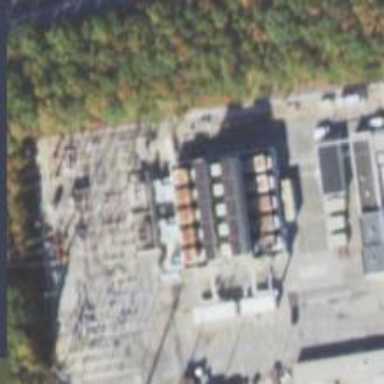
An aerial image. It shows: Gas turbine power generator.